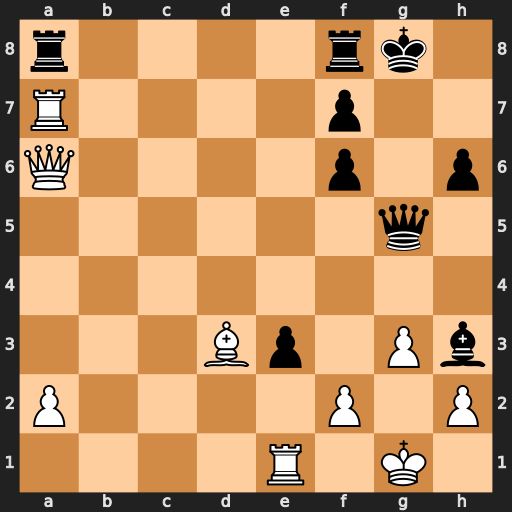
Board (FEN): r4rk1/R4p2/Q4p1p/6q1/8/3Bp1Pb/P4P1P/4R1K1
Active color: w
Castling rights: -
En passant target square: -
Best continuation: Rxa8 Qd5 Rxf8+